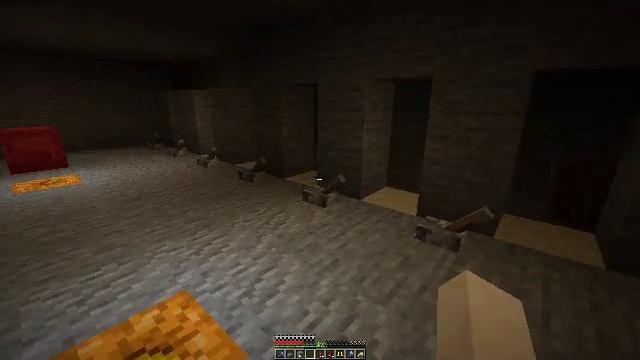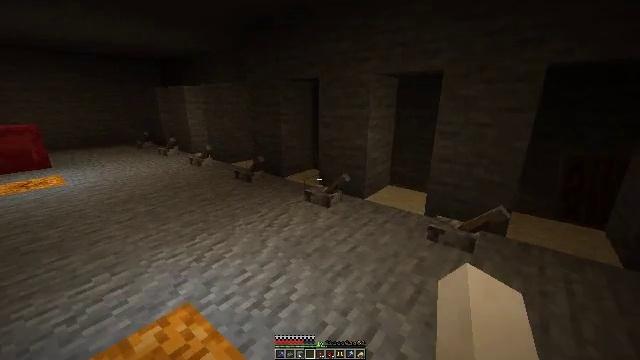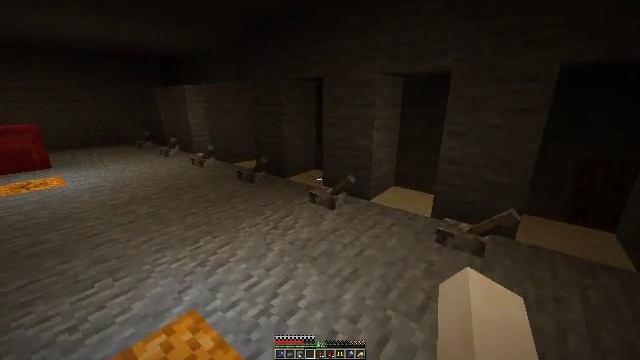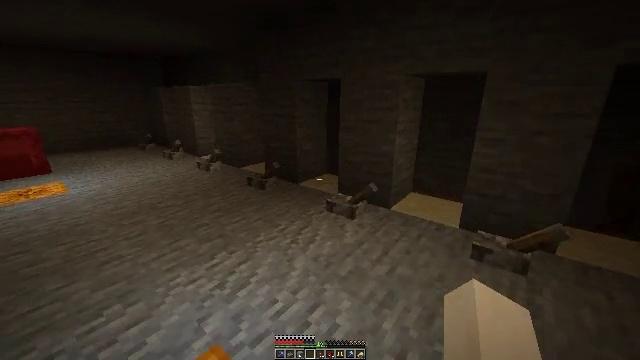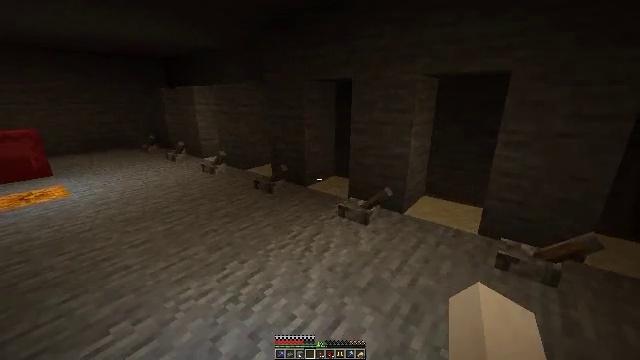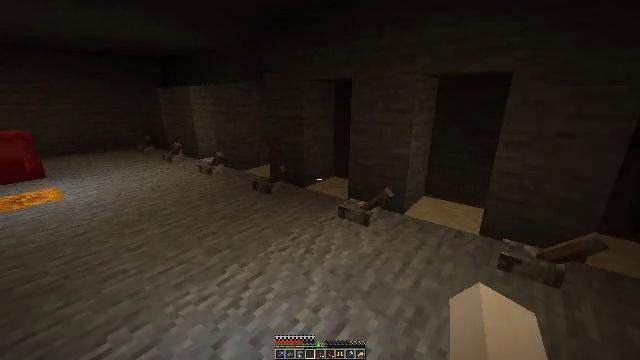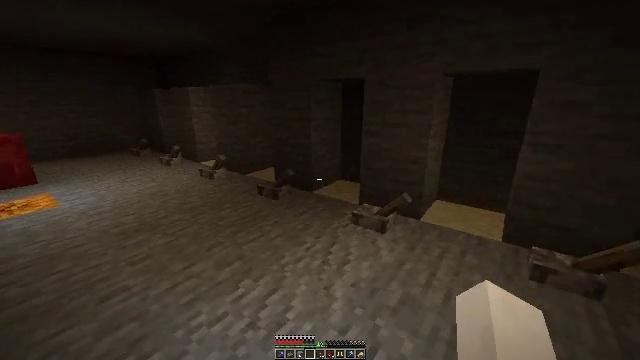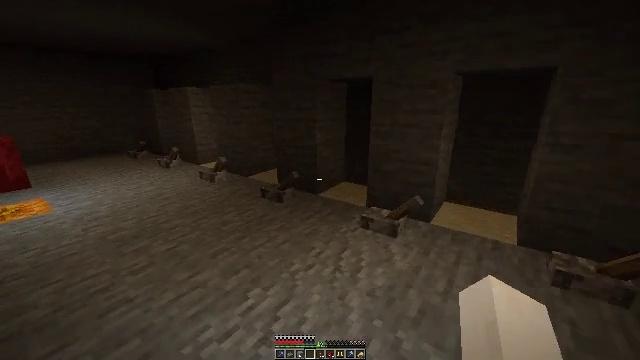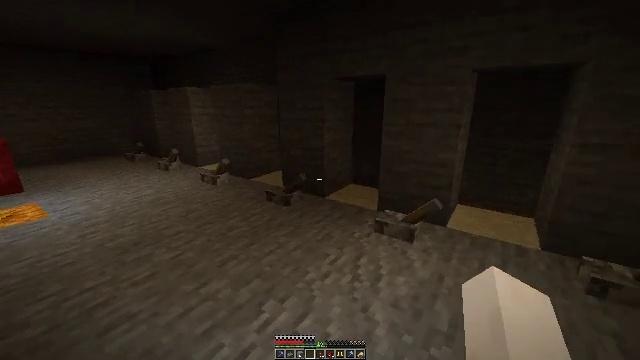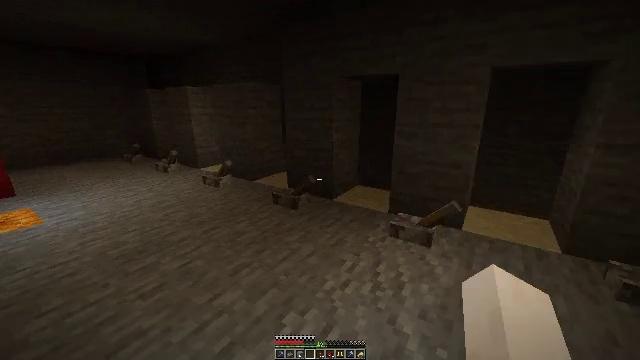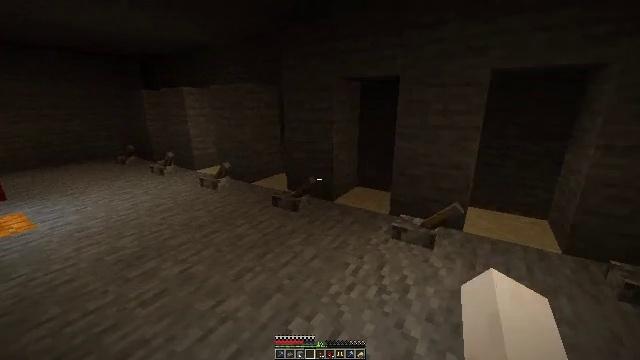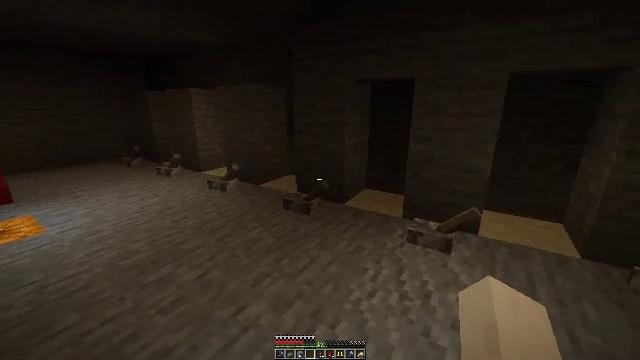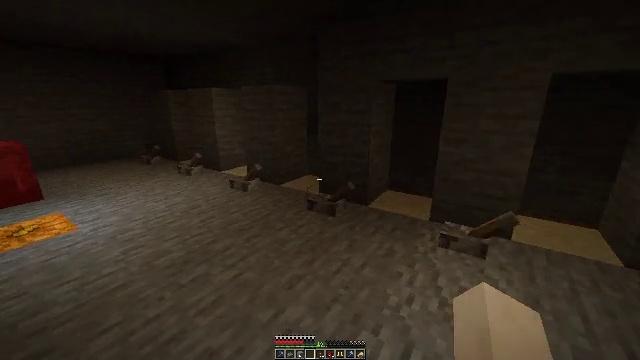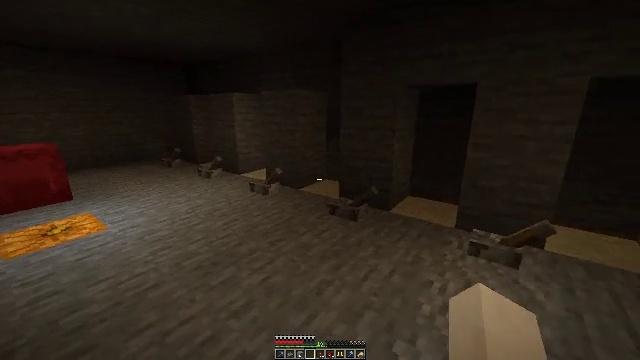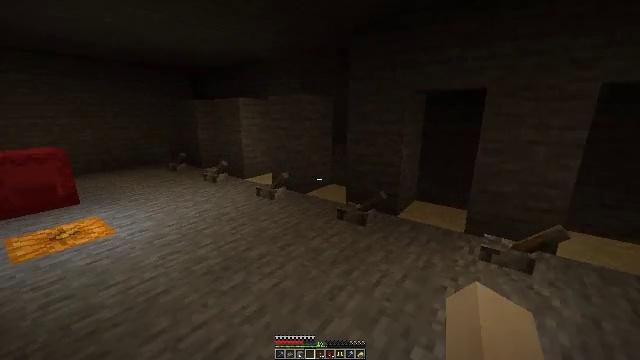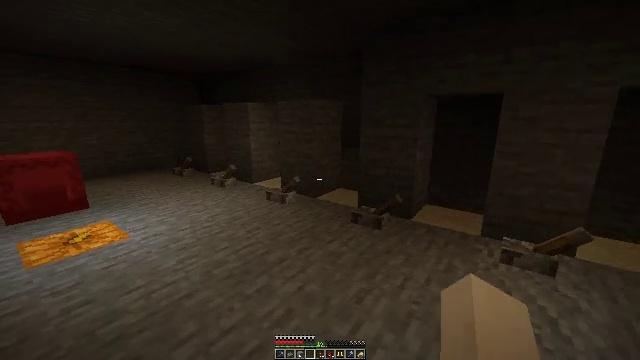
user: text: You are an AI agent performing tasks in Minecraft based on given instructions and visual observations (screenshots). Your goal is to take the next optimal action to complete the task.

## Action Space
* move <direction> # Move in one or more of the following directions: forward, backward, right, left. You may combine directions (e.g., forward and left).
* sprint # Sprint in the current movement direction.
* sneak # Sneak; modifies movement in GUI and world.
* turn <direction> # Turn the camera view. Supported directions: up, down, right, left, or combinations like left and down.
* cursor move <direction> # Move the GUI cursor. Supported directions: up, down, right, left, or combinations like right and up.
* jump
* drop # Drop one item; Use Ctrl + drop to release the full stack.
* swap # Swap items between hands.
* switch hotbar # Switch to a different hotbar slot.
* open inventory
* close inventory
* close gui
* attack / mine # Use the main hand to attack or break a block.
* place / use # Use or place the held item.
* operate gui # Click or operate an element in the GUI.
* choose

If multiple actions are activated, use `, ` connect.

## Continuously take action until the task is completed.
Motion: motion action
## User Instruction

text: Harvest the brown mushroom.
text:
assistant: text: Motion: move forward and move left, turn right
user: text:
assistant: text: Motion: move forward and move left
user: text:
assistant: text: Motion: move forward and move left
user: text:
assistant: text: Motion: move forward and move left
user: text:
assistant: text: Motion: move forward and move left
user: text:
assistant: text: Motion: move forward and move left, turn right
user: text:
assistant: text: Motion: move forward and move left
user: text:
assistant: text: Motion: move forward and move left
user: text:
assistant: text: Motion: move left, turn right
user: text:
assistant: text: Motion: move left, turn right
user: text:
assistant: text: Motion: move left
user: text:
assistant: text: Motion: move left, turn left
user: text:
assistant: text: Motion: move left, turn left
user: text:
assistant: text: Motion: move left, turn up
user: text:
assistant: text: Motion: move left, turn up
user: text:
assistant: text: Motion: move left
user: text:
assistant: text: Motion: move left, turn right
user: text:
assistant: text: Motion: move left, turn right
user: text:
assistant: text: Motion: move left, turn right and up
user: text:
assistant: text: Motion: move left, turn right and up
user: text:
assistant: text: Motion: move left, turn right and up
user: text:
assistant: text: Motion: move left, turn right and up
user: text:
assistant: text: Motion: move left, turn right
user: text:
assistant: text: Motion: move left
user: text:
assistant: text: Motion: move left, turn right
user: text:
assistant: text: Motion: move left, turn right
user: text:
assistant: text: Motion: move left, turn right
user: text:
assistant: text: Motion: move left, turn right
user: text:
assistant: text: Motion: move left, turn right
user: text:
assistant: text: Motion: move left, turn right